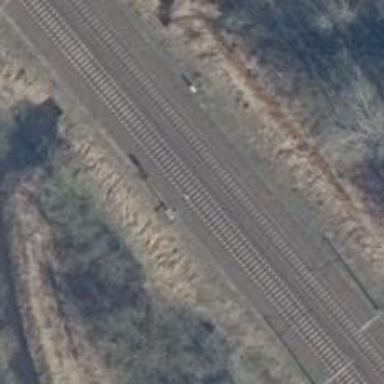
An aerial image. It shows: Railway signal.